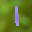
Label: 1